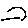
Label: hexagon